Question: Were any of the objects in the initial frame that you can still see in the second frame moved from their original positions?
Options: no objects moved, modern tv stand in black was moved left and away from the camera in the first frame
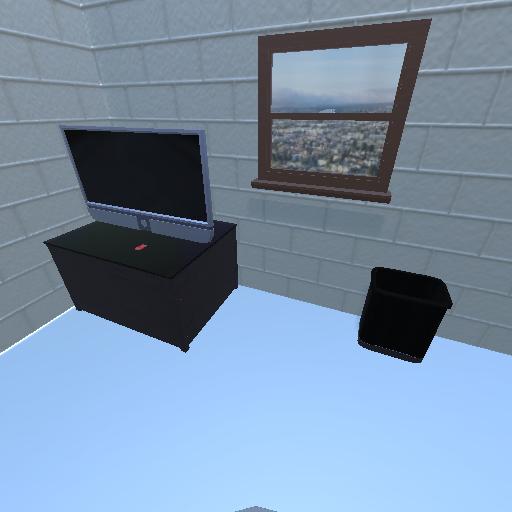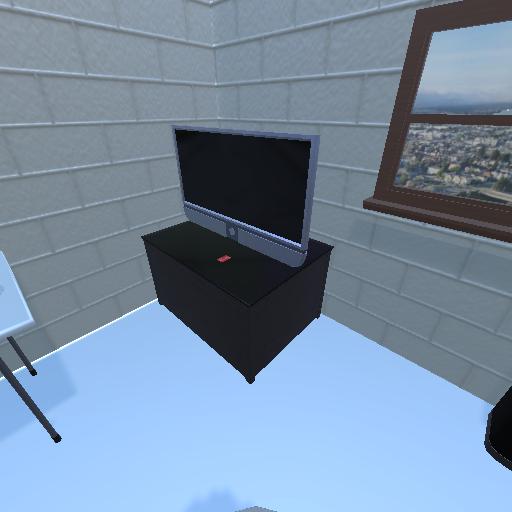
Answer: no objects moved